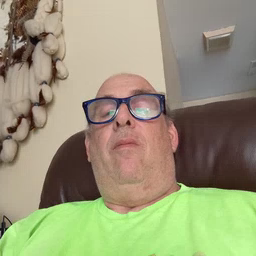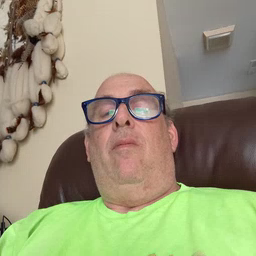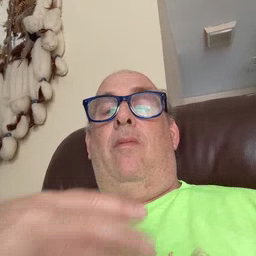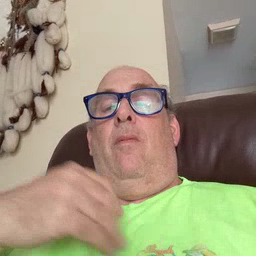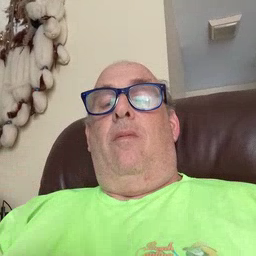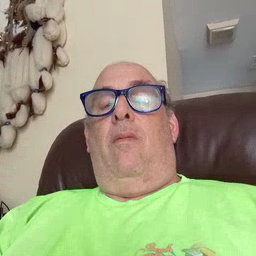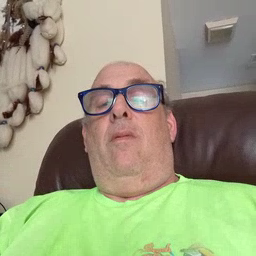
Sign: white